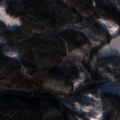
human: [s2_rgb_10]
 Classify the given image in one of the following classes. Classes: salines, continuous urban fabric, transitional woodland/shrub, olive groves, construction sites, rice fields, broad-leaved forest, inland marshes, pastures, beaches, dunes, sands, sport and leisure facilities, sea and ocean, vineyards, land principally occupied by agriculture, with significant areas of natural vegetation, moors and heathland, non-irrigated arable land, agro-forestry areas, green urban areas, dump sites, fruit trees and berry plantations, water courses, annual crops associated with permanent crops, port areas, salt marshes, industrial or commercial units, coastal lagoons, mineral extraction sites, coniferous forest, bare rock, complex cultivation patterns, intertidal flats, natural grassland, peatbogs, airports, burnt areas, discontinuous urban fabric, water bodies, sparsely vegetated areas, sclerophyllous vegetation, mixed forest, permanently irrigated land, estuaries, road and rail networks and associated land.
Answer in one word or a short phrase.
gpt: coniferous forest, mixed forest, transitional woodland/shrub, water bodies